【题型】解答题　【知识点】立体几何　【难度】easy
如图，经过棱长为 2 的正方体 $ABCD-A_1B_1C_1D_1$ 的棱 $BB_1$ 作一平面交平面 $AA_1D_1D$ 于 $E_1E$。

\vspace{1em}
\noindent
(1) 求证：$E_1E \parallel B_1B$；

\noindent
(2) 若 $E$ 为 $AD$ 的中点，求异面直线 $A_1D$ 与 $B_1E$ 所成角的大小。
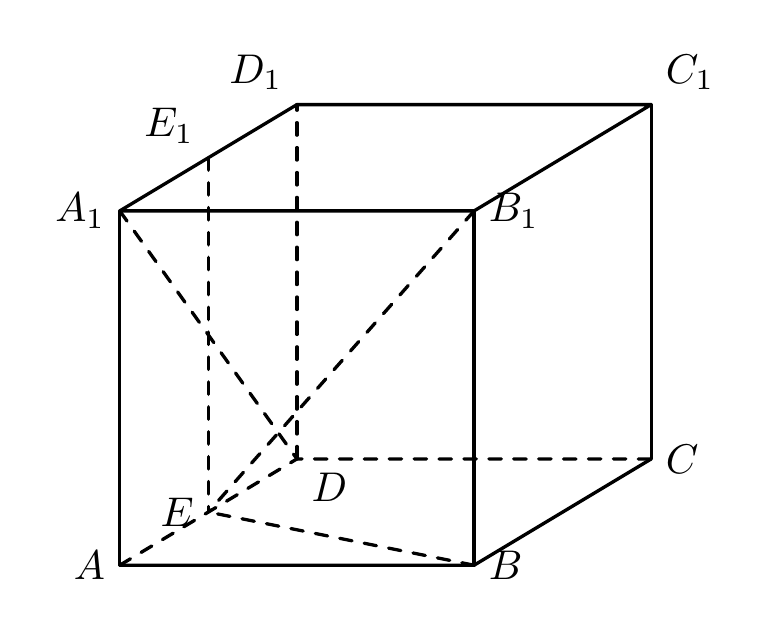
【解答】
【详解】(1)

 因为 $ABCD-A_1B_1C_1D_1$ 为正方体，所以平面 $BCC_1B_1 \parallel$ 平面 $AA_1D_1D$。

设过棱 $BB_1$ 所作平面为 $\alpha$，根据已知，平面 $\alpha \cap$ 平面 $BCC_1B_1 = B_1B$，平面 $\alpha \cap$ 平面 $AA_1D_1D = E_1E$。

根据面面平行的性质有：$B_1B \parallel E_1E$。

\vspace{1em}
\noindent

(2) 建立如图所示，以 $D$ 为坐标原点，以 $DA$、$DB$、$DD_1$ 分别为 $x$、$y$、$z$ 轴的空间直角坐标系。

则 $A(2,0,2)$，$D(0,0,0)$，$B_1(2,2,2)$，$E(1,0,0)$。

所以 $\overrightarrow{A_1D} = (-2,0,-2)$，$\overrightarrow{B_1E} = (-1,-2,-2)$。

设异面直线 $A_1D$ 与 $B_1E$ 所成角为 $\theta$，则
\[
\cos\theta = \frac{|\overrightarrow{A_1D} \cdot \overrightarrow{B_1E}|}{|\overrightarrow{A_1D}| |\overrightarrow{B_1E}|} = \frac{6}{6\sqrt{2}} = \frac{\sqrt{2}}{2}
\]
所以 $\theta = \frac{\pi}{4}$。
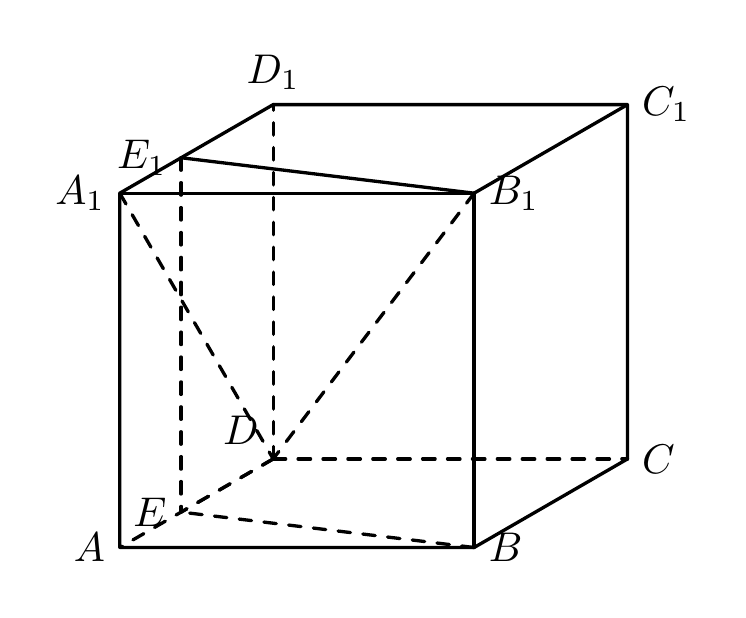
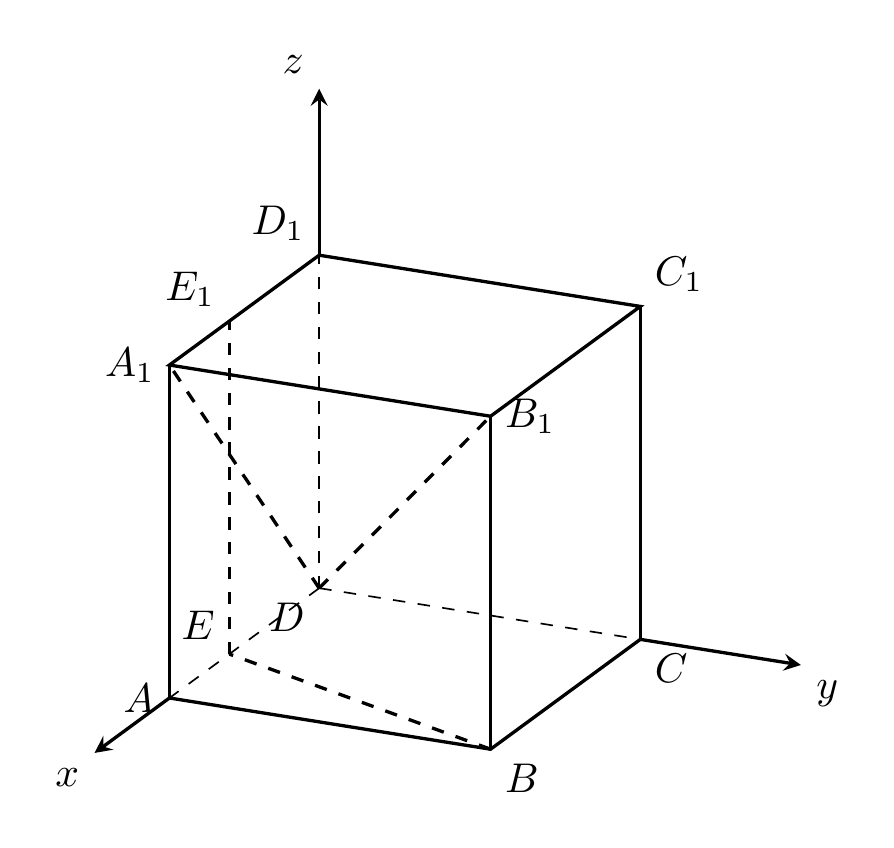